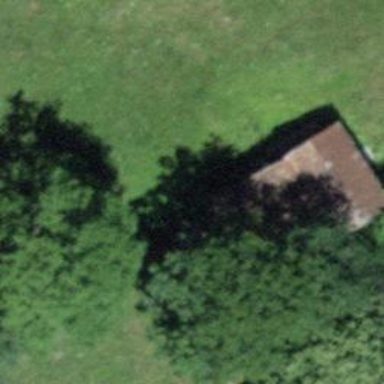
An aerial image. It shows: Barn.